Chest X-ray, AP view. Patient: 64 years old, sex M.
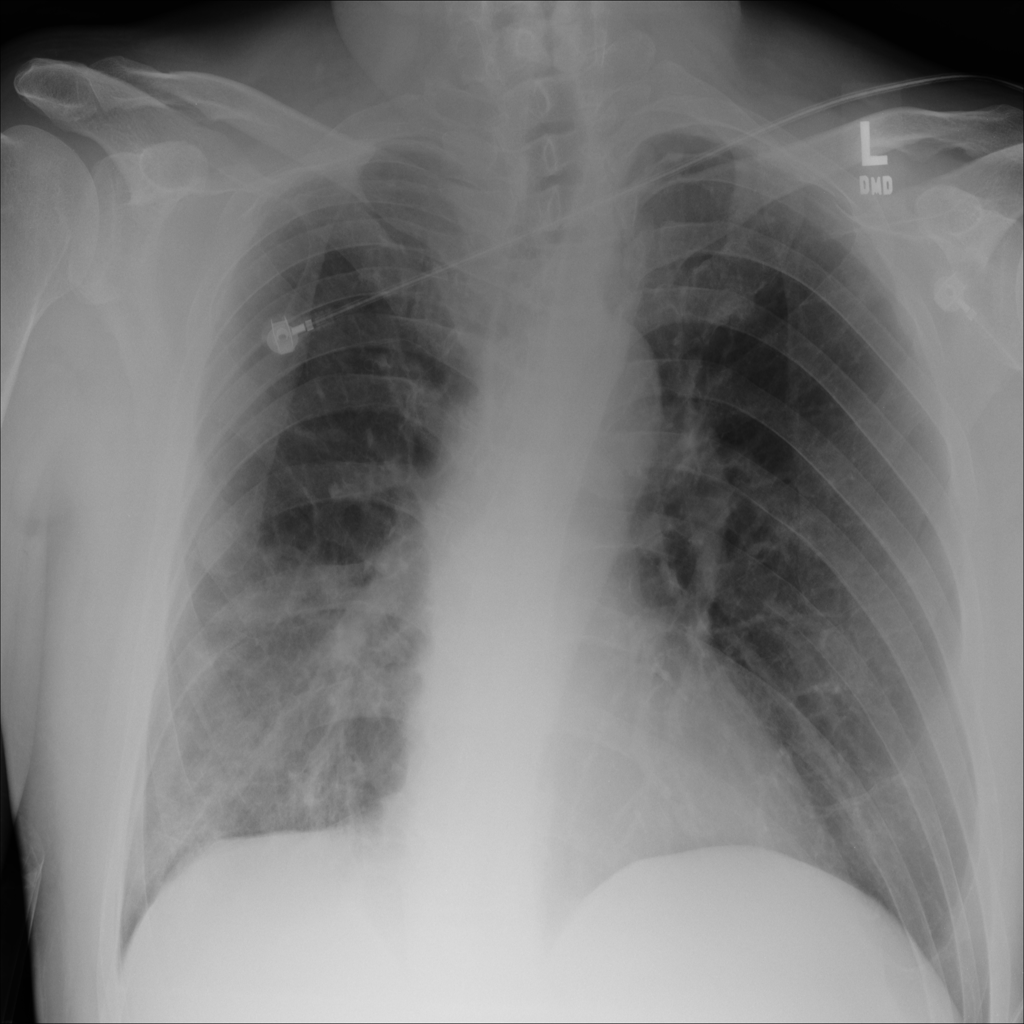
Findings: Consolidation, Infiltration, Pneumothorax